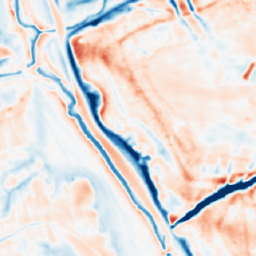
Category: multiscale
Decomposition family: dog_multiscale
Decomposition parameters: sigma_ratio: 1.6
n_scales: 4
base_sigma: 1
Upsampling method: nearest
Upsampling parameters: scale: 2
Upsampling scale: 2